Question: I'm planning a website and wondering what the best way to create the following item is in CSS:

I want a triangle to appear beneath an item in the menu bar, but the horizontal position of the triangle will change depending on which page the user is currently on (it will highlight the currently viewing menu item)
Is there a way to do this dynamic positioning with just CSS?
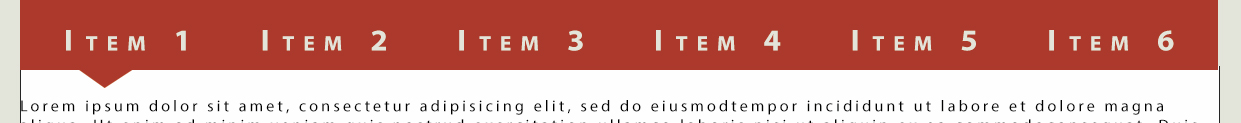
Answer: All you need to do is download Bootstrap, and create a >div element for your navbar, which you probably already have. Then you need to identify each list item in all your navbar pages as >active, so it gets similar highlights to that of what you want.
To add triangles, you'll need a special CSS class or a downloaded theme.